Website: apple
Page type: billing-address
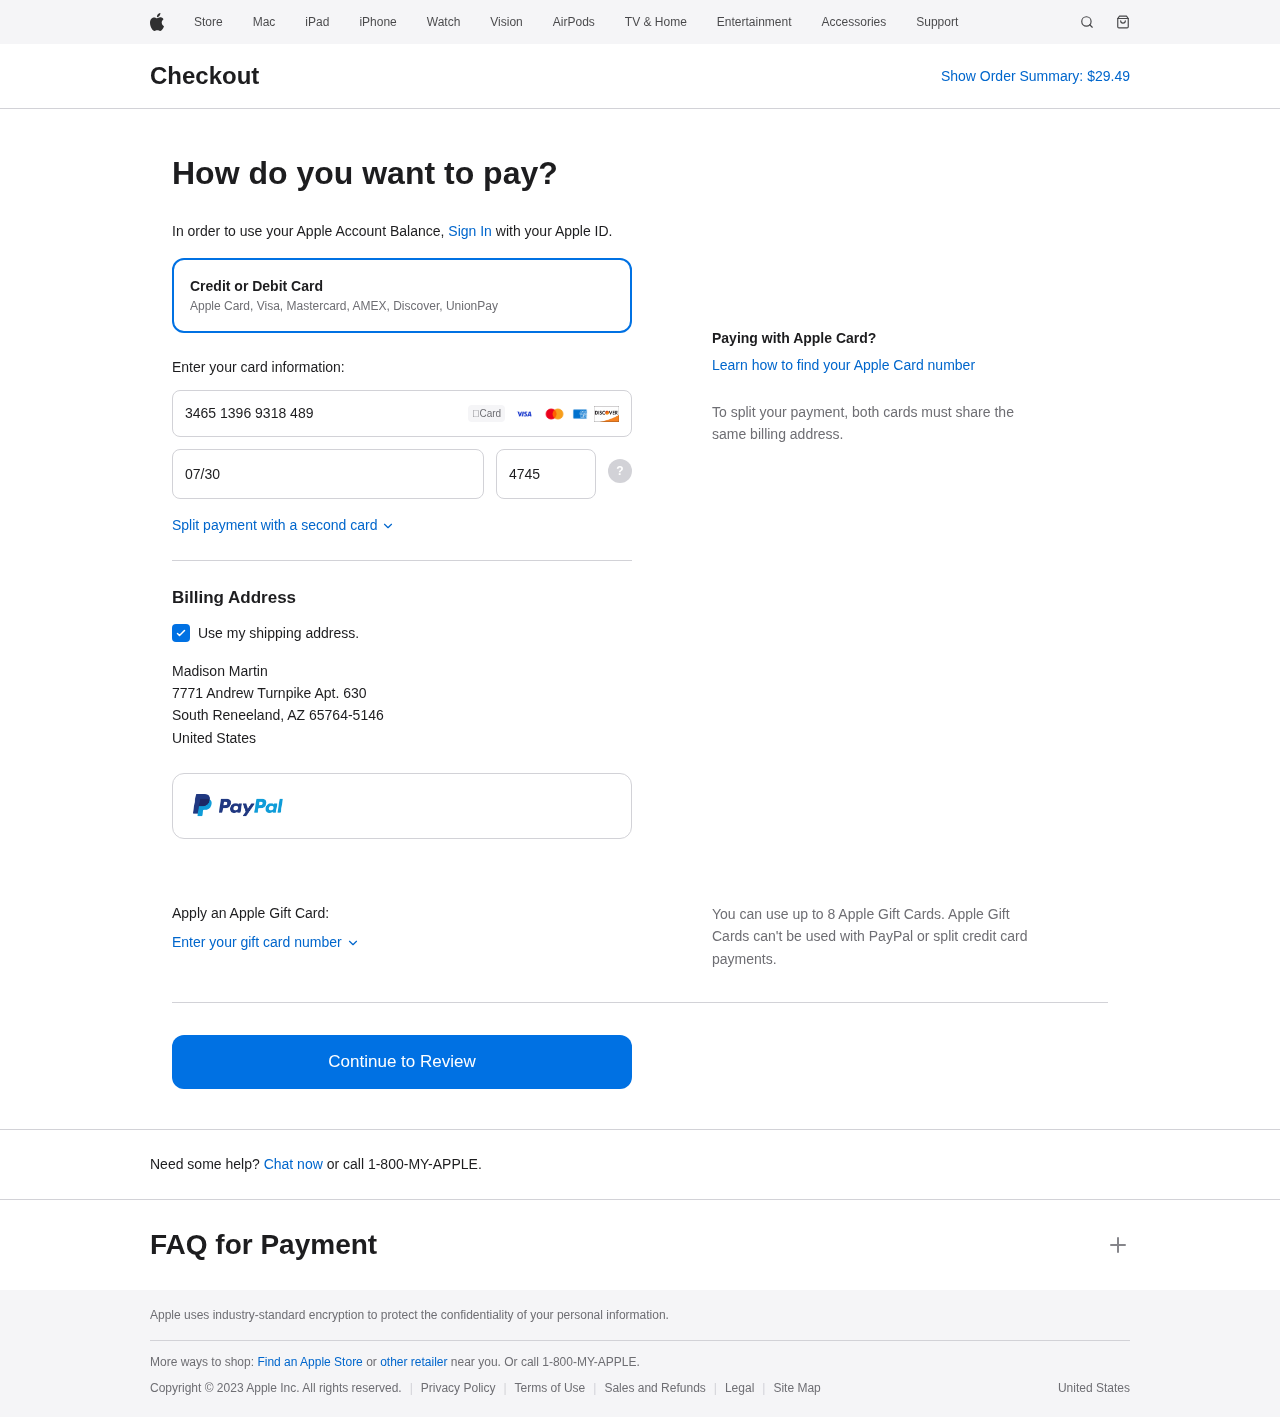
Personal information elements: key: PII_CARD_CVV
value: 4745
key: PII_CARD_EXPIRY
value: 07/30
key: PII_CARD_NUMBER
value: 3465 1396 9318 489
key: PII_CITY
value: South Reneeland
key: PII_COUNTRY
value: United States
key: PII_FULLNAME
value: Madison Martin
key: PII_POSTCODE_FULL
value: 65764-5146
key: PII_STATE_ABBR
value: AZ
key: PII_STREET
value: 7771 Andrew Turnpike Apt. 630
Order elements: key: ORDER_TOTAL
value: $29.49